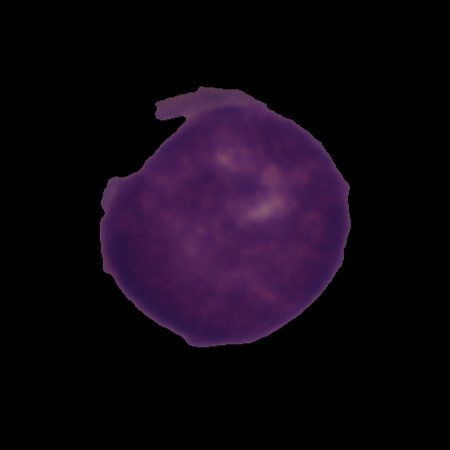
Label: healthy